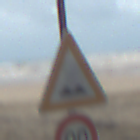
Verkehrszeichen: UnebeneFahrbahn
Zusatzzeichen unten: Geschwindigkeit90
Umgebung: Roofed, Beach
Tageszeit: Midday
Wetter: Overcast
Licht: Natural
Jahreszeit: NotSpecified
Kontrast: LowContrast